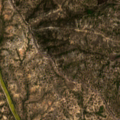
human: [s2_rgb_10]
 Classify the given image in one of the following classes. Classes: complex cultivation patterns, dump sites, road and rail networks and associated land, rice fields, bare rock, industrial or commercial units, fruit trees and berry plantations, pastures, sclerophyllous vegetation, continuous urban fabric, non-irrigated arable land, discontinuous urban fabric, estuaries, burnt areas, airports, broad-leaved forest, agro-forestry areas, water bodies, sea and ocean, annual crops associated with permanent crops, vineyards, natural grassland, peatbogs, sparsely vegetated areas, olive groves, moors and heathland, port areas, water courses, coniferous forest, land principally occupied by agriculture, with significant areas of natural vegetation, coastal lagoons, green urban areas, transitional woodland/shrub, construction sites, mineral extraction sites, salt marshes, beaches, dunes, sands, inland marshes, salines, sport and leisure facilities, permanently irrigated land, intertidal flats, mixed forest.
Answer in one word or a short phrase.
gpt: non-irrigated arable land, agro-forestry areas, broad-leaved forest